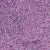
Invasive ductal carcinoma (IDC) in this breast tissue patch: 1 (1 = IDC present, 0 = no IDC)